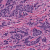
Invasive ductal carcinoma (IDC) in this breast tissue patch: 1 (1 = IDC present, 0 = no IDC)